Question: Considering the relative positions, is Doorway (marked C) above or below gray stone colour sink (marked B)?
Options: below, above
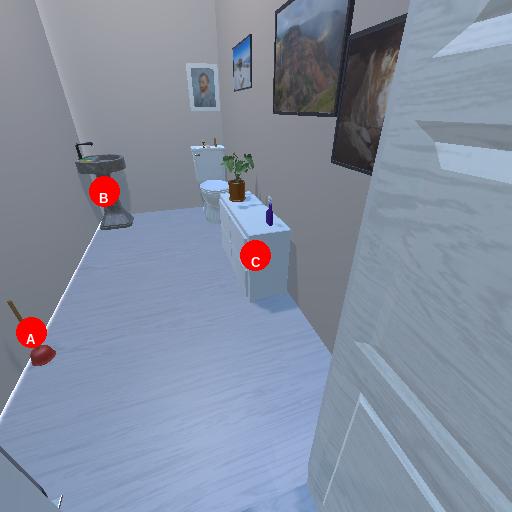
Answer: below